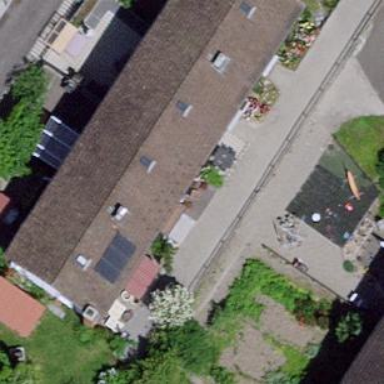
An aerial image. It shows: Terrace building.